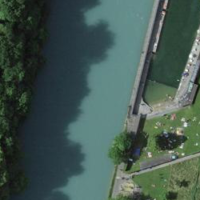
EUNIS habitat code: 53
Species observed at this site:
Polygonum aviculare
Plantago major
Pseudochorthippus parallelus
Polyommatus icarus
Chorthippus biguttulus
Eristalis pertinax